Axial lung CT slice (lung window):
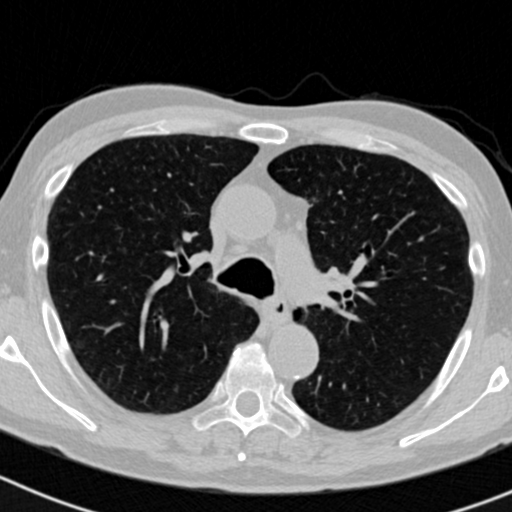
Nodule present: yes
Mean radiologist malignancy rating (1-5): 3.5